Question: I have this code right here, and the idea is to have two buttons in a main window alongside a text area, which I have not added yet. After trying to use GridBagLayout and ripping off my hair in the process I decided not to use a layout and manually position buttons inside a non resizable window.
'''
import java.awt.*;
import javax.swing.*;
import java.awt.event.*;
public class Tema extends JFrame implements ActionListener {
JMenuBar menubar = new JMenuBar();
JMenu actiuni = new JMenu("Actiuni");
JMenu contact = new JMenu("Contact");
JMenu help = new JMenu("Help");
JMenuItem ntest = new JMenuItem("Nou test");
JMenuItem vizarh = new JMenuItem("Vizualizare arhiva");
JMenuItem datcon = new JMenuItem("Date de contact");
JMenuItem sendmail = new JMenuItem("Trimite e-mail");
JMenuItem instrut = new JMenuItem("Instructiuni de utilizare");
JButton b1 = new JButton("Incepe testul!");
JButton b2 = new JButton("Vezi arhiva!");
JTextArea ta = new JTextArea("Default text", 5, 30);
public void common(String s)
{
setSize(800,450);
setLocationRelativeTo(null);
setResizable(false);
setTitle(s);
setDefaultCloseOperation(JFrame.EXIT_ON_CLOSE);
menubar.add(actiuni);
menubar.add(contact);
menubar.add(help);
actiuni.add(ntest);
actiuni.add(vizarh);
contact.add(datcon);
contact.add(sendmail);
help.add(instrut);
setJMenuBar(menubar);
}
public Tema()
{
common("Self-Esteem- Fereastra Principala");
JPanel cp = new JPanel();
cp.setLayout(null);
b1.setBounds(100,100,200,100);
cp.add(b1);
b2.setBounds(100,250,200,100);
cp.add(b2);
setContentPane(cp);
setVisible(true);
}
public static void main(String[] args)
{
Tema x = new Tema();
}
@Override
public void actionPerformed (ActionEvent e){
}
}
'''
But the output is this:

My question is why isn't the space beneath the second button equal to the space above the first button? Shouldn't they both be 100 pixels?
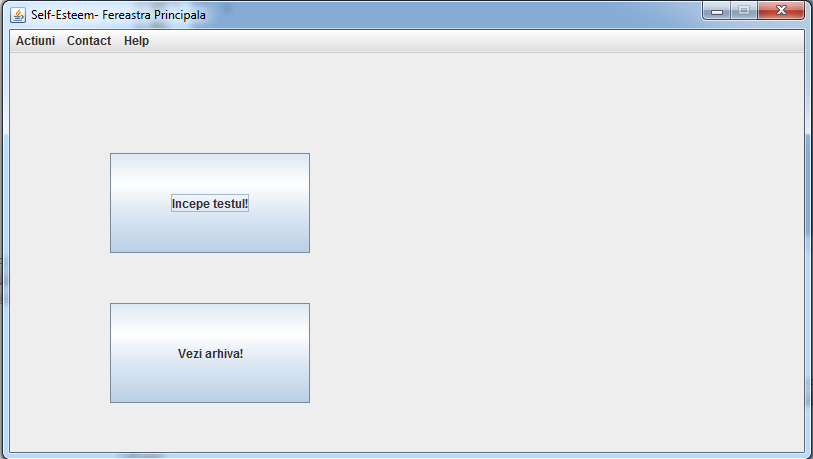
Answer: - 'JFrame'- 'Absolute''Null''LayoutManager''LayoutManager'- <URL>
Here is an example I made (basically your code ) hope it helps:

'''
import java.awt.BorderLayout;
import java.awt.GridLayout;
import javax.swing.JButton;
import javax.swing.JFrame;
import javax.swing.JMenu;
import javax.swing.JMenuBar;
import javax.swing.JMenuItem;
import javax.swing.JPanel;
import javax.swing.JTextArea;
import javax.swing.SwingUtilities;
public class LayoutTest {
private final JMenuBar menubar = new JMenuBar();
private final JMenu actiuni = new JMenu("Actiuni");
private final JMenu contact = new JMenu("Contact");
private final JMenu help = new JMenu("Help");
private final JMenuItem ntest = new JMenuItem("Nou test");
private final JMenuItem vizarh = new JMenuItem("Vizualizare arhiva");
private final JMenuItem datcon = new JMenuItem("Date de contact");
private final JMenuItem sendmail = new JMenuItem("Trimite e-mail");
private final JMenuItem instrut = new JMenuItem("Instructiuni de utilizare");
private final JButton b1 = new JButton("Incepe testul!");
private final JButton b2 = new JButton("Vezi arhiva!");
private final JTextArea ta = new JTextArea("Default text", 5, 30);
//create JFrame instance
private final JFrame frame = new JFrame();
public LayoutTest() {
initComponents();
}
public static void main(String[] args) {
//creat UI on EDT
SwingUtilities.invokeLater(new Runnable() {
@Override
public void run() {
new LayoutTest();
}
});
}
private void initComponents() {
frame.setTitle("Self-Esteem- Fereastra Principala");
frame.setDefaultCloseOperation(JFrame.EXIT_ON_CLOSE);
menubar.add(actiuni);
menubar.add(contact);
menubar.add(help);
actiuni.add(ntest);
actiuni.add(vizarh);
contact.add(datcon);
contact.add(sendmail);
help.add(instrut);
frame.setJMenuBar(menubar);
JPanel textAreaJPanel = new JPanel();
//create button panel with GridLayout(2,1)
JPanel buttonJPanel = new JPanel(new GridLayout(2, 1));//new GridLayout(2, 1,10,10) creates gridlayout with horixontal and vertcial spacing of 10
//add buttons to one panel
buttonJPanel.add(b1);
buttonJPanel.add(b2);
//add text area to textarea jPanel
textAreaJPanel.add(ta);
//add textarea panel to west of content pane (BorderLayout by default)
frame.add(textAreaJPanel, BorderLayout.WEST);
//add button Panel to EAST of JFrame content pane
frame.add(buttonJPanel, BorderLayout.EAST);
frame.pack();
frame.setResizable(false);
frame.setLocationRelativeTo(null);
frame.setVisible(true);
}
}
'''